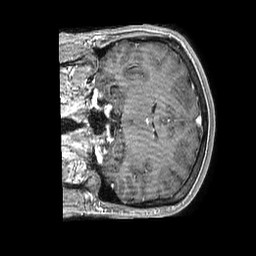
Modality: T1w
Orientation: coronal
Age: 30
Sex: female
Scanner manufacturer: philips
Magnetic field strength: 1.5 T
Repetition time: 0.00761 s
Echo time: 0.003459 s